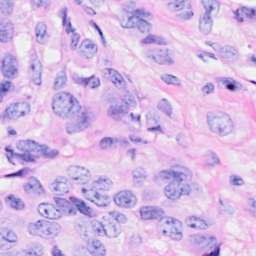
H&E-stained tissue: Breast